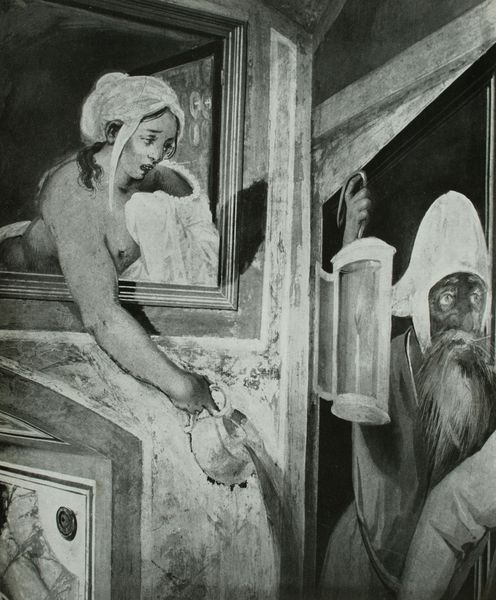
Titel: Fresken der Narrentreppe
Künstler: Alexander Paduano
Standort: Landshut
Institution: Burg Trausnitz
Schlagwörter: akt, dunkel, gemälde, hand, mann, nackt, schatten, schlaf, wasser, weiß, mädchen, ausschnitt, brust, busen, fenster, frau, grau, haar, hell, hut, lampe, laterne, licht, mund, nacht, nase, ohr, schwarz, strasse, szene, tür, blick, dame, haus, tuch, haube, malerei, alt, bart, hemd, kappe, mütze, wand, arm, augen, band, diener, gesicht, rahmen, sehen, bild, öl, felder, morgen, haare, mantel, decke, nachthemd, theater, locken, renaissance, schräg, kanne, krug, topf, rahmung, schlafen, bogen, italien, beleuchtung, figuren, treppe, kopftuch, detail, wandgemälde, wandmalerei, kerze, bett, balken, bauch, nackte, oberkörper, surrealismus, foto, fotografie, photographie, bad, gefäß, alter, fensterrahmen, schwarzweiss, nachttopf, kunst, strähne, typen, photo, bademantel, diagonal, fensterscheiben, müde, fresken, treppenhaus, wächter, nachtwache, fresko, zwerg, bild im bild, schreck, landshut, felderung, panel, stiege, schütten, bärtiger, überschneidung, fensterln, ausgiessen, giesen, nachbar, überraschung, arte, trausnitz, scherz, gemäld, del, ausschütten, anekdote, burg trausnitz, comedia, commedia, commedia del arte, derbe scherze, lazzo, nachtwächter, narrentreppe, sene, tjür, leeren, nachteimer, m